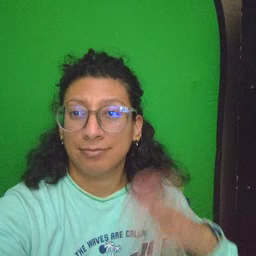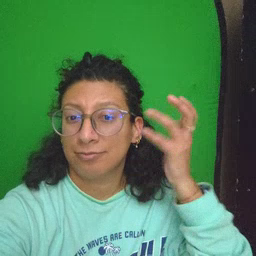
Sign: radio